Question: In my project, I created a SQLite database with using a class that extends 'SQLiteOpenHelper' library in android to creating three tables in one database.
the problem is when in 'MainActivity' class (comes below) I want to create and update a data row, instead of putting data in desired table, (I saw this condition with an application can browse SQLite databases), but I want to save each data in desired table. for example first and second data must be saved in first table and third must be in second table and fourth data integer must be save in third table.

what should I do to correct this problem??
for first step I created three Tables with below codes in 'DatabaseHelper':
'''
public class DatabaseHelper extends SQLiteOpenHelper {
private final String TAG = "DatabaseHelper";
private static final String DATABASE_NAME = "db";
private static final int DATABASE_VERSION = 1;
private static final String COLUMN_ID = "_id";
private static final String COLUMN_NAME = "name";
private static final String COLUMN_VALUE = "value";
private static final String COLUMN_VALUE2 = "value2";
private static final String TABLE_NAME = "table1db";
private static final String CREATE_TABLE = "CREATE TABLE " + TABLE_NAME + " (" +
COLUMN_ID + " INTEGER PRIMARY KEY AUTOINCREMENT," +
COLUMN_NAME + " INTEGER," +
COLUMN_VALUE + " INTEGER," +
COLUMN_VALUE2 + " TEXT" +
");";
private static final String COLUMN_ID_2 = "_id";
private static final String COLUMN_NAME_2 = "name";
private static final String COLUMN_VALUE_2 = "value";
private static final String COLUMN_VALUE2_2 = "value2";
private static final String TABLE_NAME_2 = "table2db";
private static final String CREATE_TABLE_2 = "CREATE TABLE " + TABLE_NAME_2 + " (" +
COLUMN_ID_2 + " INTEGER PRIMARY KEY AUTOINCREMENT," +
COLUMN_NAME_2 + " INTEGER," +
COLUMN_VALUE_2 + " INTEGER," +
COLUMN_VALUE2_2 + " TEXT" +
");";
private static final String COLUMN_ID_3 = "_id";
private static final String COLUMN_NAME_3 = "name";
private static final String COLUMN_VALUE_3 = "value";
private static final String COLUMN_VALUE2_3 = "value2";
private static final String TABLE_NAME_3 = "table3db";
private static final String CREATE_TABLE_3 = "CREATE TABLE " + TABLE_NAME_3 + " (" +
COLUMN_ID_3 + " INTEGER PRIMARY KEY AUTOINCREMENT," +
COLUMN_NAME_3 + " INTEGER," +
COLUMN_VALUE_3 + " INTEGER," +
COLUMN_VALUE2_3 + " TEXT" +
");";
@Override
public void onCreate(SQLiteDatabase db) {
db.execSQL(CREATE_TABLE_2);
Log.i(TAG, "editTexts Table created.");
db.execSQL(CREATE_TABLE);
Log.i(TAG, "Table created.");
db.execSQL(CREATE_TABLE_3);
Log.i(TAG, "Table created.");
}
public DatabaseHelper(Context context) {
super(context, DATABASE_NAME, null, DATABASE_VERSION);
Log.i(TAG, "Object created.");
}
@Override
public void onUpgrade(SQLiteDatabase db, int oldVersion, int newVersion) {
newVersion=oldVersion+1;
Log.w(TAG, "Upgrading database from version " + oldVersion
+ " to "
+ newVersion + ", which will destroy all old data");
db.execSQL("DROP TABLE IF EXISTS " + TABLE_NAME + ";");
db.execSQL("DROP TABLE IF EXISTS " + TABLE_NAME_2 + ";");
db.execSQL("DROP TABLE IF EXISTS " + TABLE_NAME_3 + ";");
onCreate(db);
}
public String getTableName(int tableNumber) {
String out="";
switch (tableNumber){
case 1:
out=TABLE_NAME;
case 2:
out=TABLE_NAME_2;
case 3:
out=TABLE_NAME_3;
}
return out;
}
public String getRowIdName(int tableNumber) {
String out="";
switch (tableNumber){
case 1:
out=COLUMN_ID;
case 2:
out=COLUMN_ID_2;
case 3:
out=COLUMN_ID_3;
}
return out;
}
}
'''
Then I created this class to use DatabaseHelper class with following code by the name of 'DatabaseHandler'
'''
public class DatabaseHandler {
private final String TAG = "DatabaseHandler";
static final String NAME = "name";
static final String VALUE = "value";
static final String VALUE2 = "value2";
private DatabaseHelper dbHelper;
private SQLiteDatabase database;
public DatabaseHandler(Context context) {
dbHelper = new DatabaseHelper(context);
Log.i(TAG, "DatabaseHelper Object created.");
}
public void open() throws SQLException {
database = dbHelper.getWritableDatabase();
}
public void close() {
dbHelper.close();
}
public void insertCBox(int tableNumber, CBox checkBox) {
ContentValues cv = new ContentValues();
cv.put(NAME, checkBox.getName());
cv.put(VALUE, checkBox.getStatus());
cv.put(VALUE2, checkBox.getText());
database.insert(dbHelper.getTableName(tableNumber), NAME, cv);
Log.i(TAG, "Contact added successfully.");
}
public void deleteCheckBox(int tableNumber, int id) {
database.delete(dbHelper.getTableName(tableNumber), dbHelper.getRowIdName(tableNumber) + "=" + id, null);
}
public void updateCheckBox(int tableNumber, int id,int name,int state, String text) {
ContentValues cv = new ContentValues();
cv.put(NAME, name);
cv.put(VALUE, state);
cv.put(VALUE2, text);
database.update(dbHelper.getTableName(tableNumber), cv, dbHelper.getRowIdName(tableNumber) + "=" + id, null);
}
public CBox getCBox(int tableNumber, int id){
Log.i(TAG, "getCBOX started");
Cursor cursor = database.query(dbHelper.getTableName(tableNumber), null, null, null, null, null, null);
Log.i(TAG, "cursor query done");
cursor.moveToFirst();
cursor.moveToPosition(id-1);
Log.i(TAG, "cursor is here: "+ cursor.getPosition());
// cursor.moveToPosition(id--);
Log.i(TAG, "cursor moved to position successfully "+ id--);
CBox CBox = cursorToContact(cursor);
Log.i(TAG, "cursor to contact done");
cursor.close();
Log.i(TAG, "cursor closed");
return CBox;
}
public void clearTable(int tableNumber) {
database.delete(dbHelper.getTableName(tableNumber), null, null);
}
private CBox cursorToContact(Cursor cursor) {
CBox checkBox = new CBox();
Log.i(TAG, "cursor to contact > started");
checkBox.setId(cursor.getInt(0));
Log.i(TAG, "cursor to contact > getInt(0) done " + checkBox.getId());
checkBox.setName(cursor.getInt(1));
Log.i(TAG, "cursor to contact > getInt(1) done " + checkBox.getName());
checkBox.setStatus(cursor.getInt(2));
Log.i(TAG, "cursor to contact > getInt(2) done " + checkBox.getStatus());
checkBox.setText(cursor.getString(3));
Log.i(TAG, "cursor to contact > getString(3) done " + checkBox.getText());
return checkBox;
}
}
'''
for 3rd step in my 'Mainactivity' class I used following codes to use database and inserting and updating and saving data:
'''
public class MainActivity extends Activity {
private DatabaseHandler dbHandler;
private static final int databaseTableNumber1=1;
private static final int databaseTableNumber2=2;
private static final int databaseTableNumber3=3;
private CBox cBox01;
private CBox cBox02;
private CBox cBox03;
private CBox cBox04;
private boolean firstRunPassed=false;
private SharedPreferences sharedperefs;
private String preferenceName = "Preferences";
@Override
public void onCreate(Bundle icicle) {
super.onCreate(icicle);
Log.i(TAG, "On Create");
setContentView(R.layout.activity_main);
dbHandler = new DatabaseHandler(this);
final Button saveButton = (Button) findViewById(R.id.saveButton);
saveButton.setOnClickListener(new OnClickListener() {
@Override
public void onClick(View v) {
dbHandler.open();
int state;
String text;
CheckBox checkBox01= (CheckBox) findViewById(R.id.checkBox1);
if(checkBox01.isChecked()) state=1; else state=0;
dbHandler.updateCheckBox(databaseTableNumber1,1,R.id.checkBox1,state,"");
RadioGroup radioGroup01=(RadioGroup) findViewById(R.id.radioGroup1);
state= radioGroup01.getCheckedRadioButtonId();
dbHandler.updateCheckBox(databaseTableNumber1,2, R.id.radioGroup1, state,"");
EditText editText01=(EditText) findViewById(R.id.editText1);
text=editText01.getText().toString();
dbHandler.updateCheckBox(databaseTableNumber2,1, R.id.editText1,state,text);
ToggleButton toggleButton01 =(ToggleButton) findViewById(R.id.toggleButton1);
if(toggleButton01.isChecked()) state=1; else state=0;
dbHandler.updateCheckBox(databaseTableNumber3,1,R.id.toggleButton1,state,"");
dbHandler.close();
}
});
}
@Override
protected void onPause(){
super.onPause();
Log.i(TAG, "On Pause");
sharedperefs = getSharedPreferences(preferenceName, MODE_PRIVATE);
SharedPreferences.Editor editor =sharedperefs.edit();
firstRunPassed=true;
editor.putBoolean("firstRunPassed", firstRunPassed);
editor.commit();
}
@Override
protected void onResume() {
super.onResume();
Log.i(TAG, "On Resume");
sharedperefs=getSharedPreferences(preferenceName, MODE_PRIVATE);
firstRunPassed=sharedperefs.getBoolean("firstRunPassed", false);
dbHandler.open();
Log.i(TAG, "dbhandler opened");
if(firstRunPassed){
cBox01=new CBox();
cBox01=dbHandler.getCBox(databaseTableNumber1,1);
CheckBox checkBox01= (CheckBox) findViewById(R.id.checkBox1);
if(cBox01.getStatus()==1)
checkBox01.setChecked(true);
else
checkBox01.setChecked(false);
cBox02=new CBox();
cBox02=dbHandler.getCBox(databaseTableNumber1,2);
RadioGroup radioGroup01=(RadioGroup) findViewById(R.id.radioGroup1);
radioGroup01.check(cBox02.getStatus());
cBox03=new CBox();
cBox03=dbHandler.getCBox(databaseTableNumber2,4);
EditText editText01=(EditText) findViewById(R.id.editText1);
editText01.setText(cBox03.getText());
cBox04=new CBox();
cBox04=dbHandler.getCBox(databaseTableNumber3,1);
ToggleButton toggleButton01 =(ToggleButton) findViewById(R.id.toggleButton1);
if(cBox04.getStatus()==1)
toggleButton01.setChecked(true);
else
toggleButton01.setChecked(false);
} else {
cBox01 = new CBox(); cBox01.setId(1); cBox01.setName(R.id.checkBox1); cBox01.setStatus(0); cBox01.setText(""); dbHandler.insertCBox(databaseTableNumber1,cBox01);
cBox02 = new CBox(); cBox02.setId(2); cBox02.setName(R.id.radioGroup1); cBox02.setStatus(0); cBox02.setText(""); dbHandler.insertCBox(databaseTableNumber1,cBox02);
cBox03 = new CBox(); cBox03.setId(1); cBox03.setName(R.id.editText1); cBox03.setStatus(0); cBox03.setText("Start please"); dbHandler.insertCBox(databaseTableNumber2,cBox03);
cBox04 = new CBox(); cBox04.setId(1); cBox04.setName(R.id.toggleButton1); cBox04.setStatus(0); cBox04.setText(""); dbHandler.insertCBox(databaseTableNumber3,cBox04);
}
dbHandler.close();
Log.i(TAG, "dbhandler closed");
}
}
'''
and the 'CBox' is my last class, used for setting and getting data cells:
'''
public class CBox {
private int id;
private int name;
private int Status;
private String text;
private String unit;
public long getId() {
return id;
}
public String getIdInString() {
return Long.toString(id);
}
public int getName() {
return name;
}
public int getStatus() {
return Status;
}
public String getText() {
return text;
}
public String getUnit() {
return unit;
}
public void setId(int id) {
this.id = id;
}
public void setName(int name) {
this.name = name;
}
public void setStatus(int status) {
this.Status = status;
}
public void setText(String text) {
this.text = text;
}
public void setUnit(String unit) {
this.unit = unit;
}
}
'''
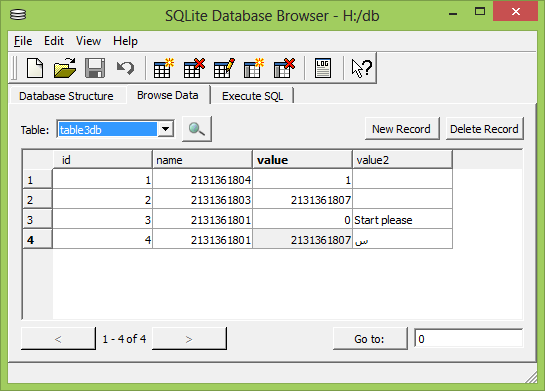
Answer: I did it at last. :D
I don't what was the problem but with changing the 'DatabaseHelper' and 'Database Helper'class as below and changing input variable of functions used in this class to string, the problems had been eliminated.
here is the 'DatabaseHelper' class:
'''
public class DatabaseHelper extends SQLiteOpenHelper {
private final String TAG = "DatabaseHelper";
private static final String DATABASE_NAME = "database";
private static final int DATABASE_VERSION = 1;
private static final String COLUMN_ID = "_id";
private static final String COLUMN_NAME = "name";
private static final String COLUMN_VALUE = "value";
private static final String COLUMN_VALUE2 = "value2";
private static final String TABLE_NAME_1 = "table1db";
private static final String CREATE_TABLE_1 = "CREATE TABLE " + TABLE_NAME_1 + " (" +
COLUMN_ID + " INTEGER PRIMARY KEY AUTOINCREMENT," +
COLUMN_NAME + " INTEGER," +
COLUMN_VALUE + " INTEGER," +
COLUMN_VALUE2 + " TEXT" +
");";
private static final String TABLE_NAME_2 = "table2db";
private static final String CREATE_TABLE_2 = "CREATE TABLE " + TABLE_NAME_2 + " (" +
COLUMN_ID + " INTEGER PRIMARY KEY AUTOINCREMENT," +
COLUMN_NAME + " INTEGER," +
COLUMN_VALUE + " INTEGER," +
COLUMN_VALUE2 + " TEXT" +
");";
private static final String TABLE_NAME_3 = "table3db";
private static final String CREATE_TABLE_3 = "CREATE TABLE " + TABLE_NAME_3 + " (" +
COLUMN_ID + " INTEGER PRIMARY KEY AUTOINCREMENT," +
COLUMN_NAME + " INTEGER," +
COLUMN_VALUE + " INTEGER," +
COLUMN_VALUE2 + " TEXT" +
");";
@Override
public void onCreate(SQLiteDatabase db) {
db.execSQL(CREATE_TABLE_1); Log.i(TAG, "Table 1 created.");
db.execSQL(CREATE_TABLE_2); Log.i(TAG, "Table 2 created.");
db.execSQL(CREATE_TABLE_3); Log.i(TAG, "Table 3 created.");
}
public DatabaseHelper(Context context) {
super(context, DATABASE_NAME, null, DATABASE_VERSION);
Log.i(TAG, "Object created.");
}
@Override
public void onUpgrade(SQLiteDatabase db, int oldVersion, int newVersion) {
newVersion=oldVersion+1;
Log.w(TAG, "Upgrading database from version " + oldVersion
+ " to "
+ newVersion + ", which will destroy all old data");
db.execSQL("DROP TABLE IF EXISTS " + TABLE_NAME_1 + ";");
db.execSQL("DROP TABLE IF EXISTS " + TABLE_NAME_2 + ";");
db.execSQL("DROP TABLE IF EXISTS " + TABLE_NAME_3 + ";");
onCreate(db);
}
public String getTableName(String tableNumber) {
return tableNumber;
}
public String getRowIdName(String tableNumber) {
return COLUMN_ID;
}
}
'''
and the 'Database Handler' class:
'''
public class DatabaseHandler {
private final String TAG = "DatabaseHandler";
static final String NAME = "name";
static final String VALUE = "value";
static final String VALUE2 = "value2";
private DatabaseHelper dbHelper;
private SQLiteDatabase database;
public DatabaseHandler(Context context) {
dbHelper = new DatabaseHelper(context);
Log.i(TAG, "DatabaseHelper Object created.");
}
public void open() throws SQLException {
database = dbHelper.getWritableDatabase();
}
public void close() {
dbHelper.close();
}
public void insertCBox(String tableNumber, CBox checkBox) {
ContentValues cv = new ContentValues();
cv.put(NAME, checkBox.getName());
cv.put(VALUE, checkBox.getStatus());
cv.put(VALUE2, checkBox.getText());
database.insert(dbHelper.getTableName(tableNumber), null, cv);
Log.i(TAG, "Contact added successfully.");
}
public void deleteCheckBox(String tableNumber, int id) {
database.delete(dbHelper.getTableName(tableNumber), dbHelper.getRowIdName(tableNumber) + "=" + id, null);
}
public void updateCheckBox(String tableNumber, int id,int name,int state, String text) {
ContentValues cv = new ContentValues();
cv.put(NAME, name);
cv.put(VALUE, state);
cv.put(VALUE2, text);
database.update(dbHelper.getTableName(tableNumber), cv, dbHelper.getRowIdName(tableNumber) + "=" + id, null);
}
public CBox getCBox(String tableNumber, int id){
Log.i(TAG, "getCBOX started");
Cursor cursor = database.query(true,dbHelper.getTableName(tableNumber), null, null, null, null, null, null, null);
Log.i(TAG, "cursor query done");
cursor.moveToPosition(id-1);
Log.i(TAG, "cursor is here: "+ cursor.getPosition());
// cursor.moveToPosition(id--);
Log.i(TAG, "cursor moved to position successfully "+ (id-1));
CBox CBox = cursorToContact(cursor);
Log.i(TAG, "cursor to contact done");
cursor.close();
Log.i(TAG, "cursor closed");
return CBox;
}
public void clearTable(String tableNumber) {
database.delete(dbHelper.getTableName(tableNumber), null, null);
}
private CBox cursorToContact(Cursor cursor) {
CBox checkBox = new CBox();
Log.i(TAG, "cursor to contact > started");
checkBox.setId(cursor.getInt(0));
Log.i(TAG, "cursor to contact > getInt(0) done " + checkBox.getId());
checkBox.setName(cursor.getInt(1));
Log.i(TAG, "cursor to contact > getInt(1) done " + checkBox.getName());
checkBox.setStatus(cursor.getInt(2));
Log.i(TAG, "cursor to contact > getInt(2) done " + checkBox.getStatus());
checkBox.setText(cursor.getString(3));
Log.i(TAG, "cursor to contact > getString(3) done " + checkBox.getText());
return checkBox;
}
}
'''